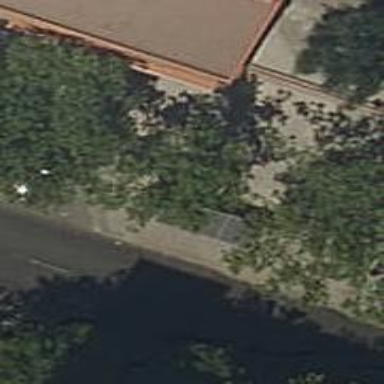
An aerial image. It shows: Bus stop with shelter. It is platform for public transport.